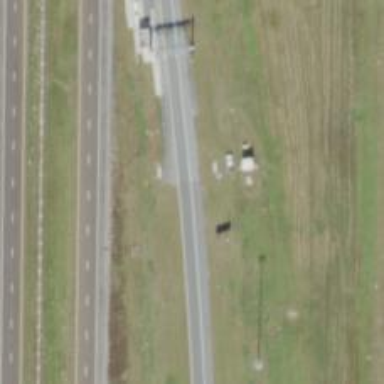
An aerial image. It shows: Toll gantry on the road.